Question: How do I get rid of the space between the bottom of the image and the wrapper, while keeping the image as inline-block? Why is this happening?
<URL>
'''
<div id="wrapper">
<img src="https://twimg0-a.akamaihd.net/profile_images/<PHONE>/icon_reasonably_small.jpg" >
</div>
'''
'''
#wrapper {
background:green;
}
img {
display:inline-block;
margin:0;
}
'''

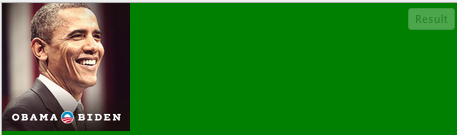
Answer: Write 'vertical-align:top;'. Write like this:
'''
img {
display:inline-block;
margin:0;
vertical-align:top;
}
'''
Check this <URL>